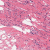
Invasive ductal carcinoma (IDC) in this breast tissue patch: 1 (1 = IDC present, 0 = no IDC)